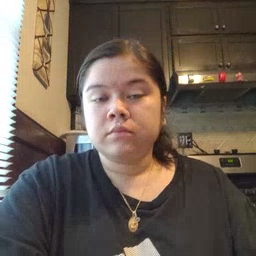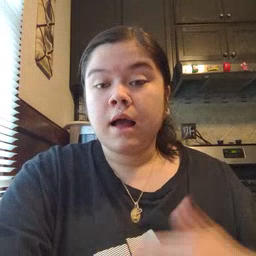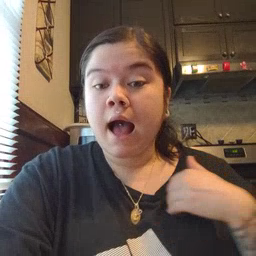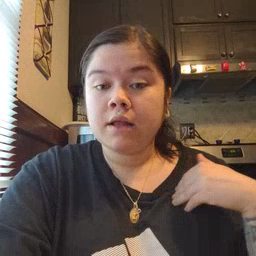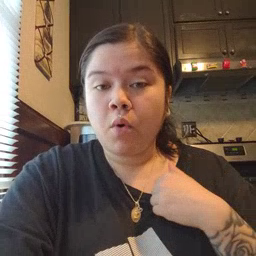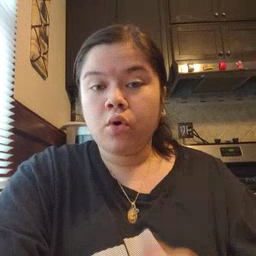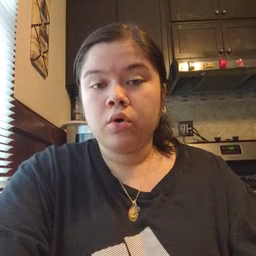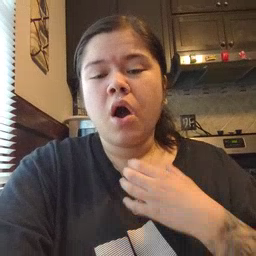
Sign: animal